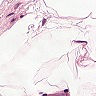
Metastatic tissue present: no